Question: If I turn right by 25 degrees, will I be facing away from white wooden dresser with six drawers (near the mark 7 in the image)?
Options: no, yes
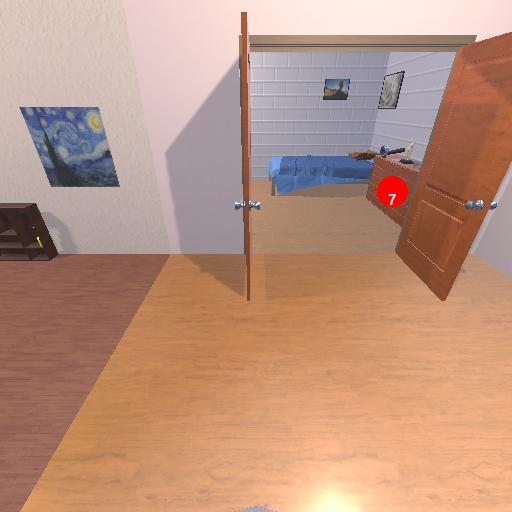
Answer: no